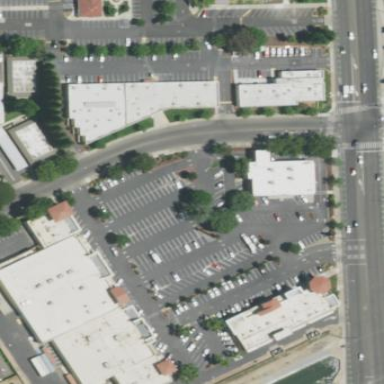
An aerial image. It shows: Retail building.